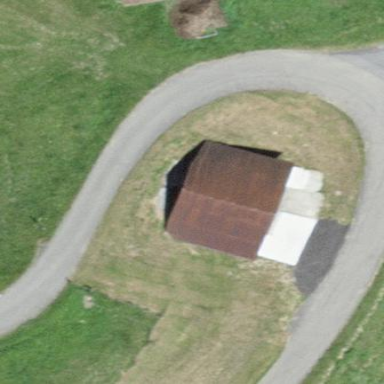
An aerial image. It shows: Rural barn.